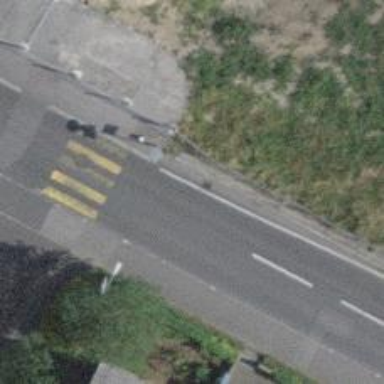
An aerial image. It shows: Marked road crossing with pedestrian island.